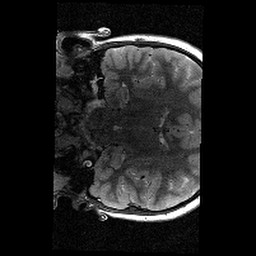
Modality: T2w
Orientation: coronal
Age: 12
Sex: male
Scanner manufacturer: siemens
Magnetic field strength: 3 T
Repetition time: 9.23 s
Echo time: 0.067 s